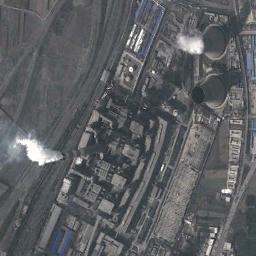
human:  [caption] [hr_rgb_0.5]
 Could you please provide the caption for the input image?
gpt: The thermal power station is next to some buildings with white mist above .

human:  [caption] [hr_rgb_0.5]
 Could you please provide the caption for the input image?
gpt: There is a row of white buildings next to the thermal power station .

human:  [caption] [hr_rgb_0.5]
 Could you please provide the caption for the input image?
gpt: In the thermal power station, there are neatly planned factories and good greenery  There are two cooling towers, one with steam and one with smoke stack .

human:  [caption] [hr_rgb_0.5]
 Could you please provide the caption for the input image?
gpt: There are many buildings next to the thermal power station .

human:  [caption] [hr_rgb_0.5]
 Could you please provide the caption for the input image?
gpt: There are many buildings and several chimneys on the thermal power station .